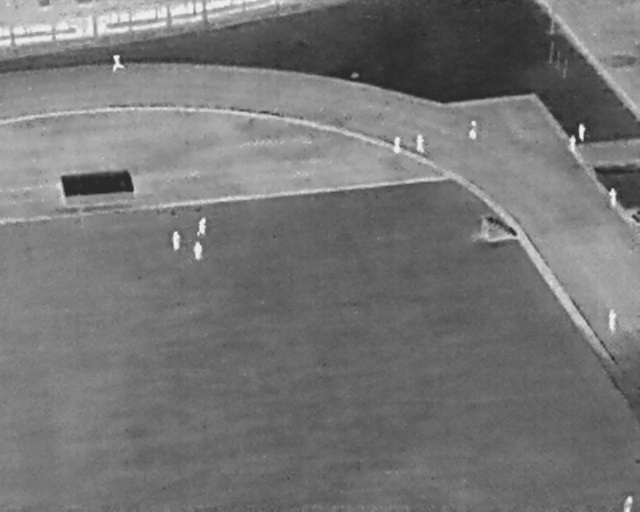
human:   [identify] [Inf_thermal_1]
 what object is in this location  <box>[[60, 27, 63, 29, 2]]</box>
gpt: <ref>1 small person at the top</ref>

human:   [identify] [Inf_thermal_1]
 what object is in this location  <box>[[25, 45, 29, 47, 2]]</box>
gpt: <ref>1 medium person at the left</ref>

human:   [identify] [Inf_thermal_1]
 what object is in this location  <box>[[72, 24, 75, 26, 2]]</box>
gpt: <ref>1 medium person at the top right</ref>

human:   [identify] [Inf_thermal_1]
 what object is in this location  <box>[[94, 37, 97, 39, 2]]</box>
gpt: <ref>1 small person at the right</ref>

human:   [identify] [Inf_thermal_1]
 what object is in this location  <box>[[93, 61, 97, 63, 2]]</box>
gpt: <ref>1 medium person at the right</ref>

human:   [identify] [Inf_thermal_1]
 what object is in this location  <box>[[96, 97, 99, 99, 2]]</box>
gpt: <ref>1 medium person at the bottom right</ref>